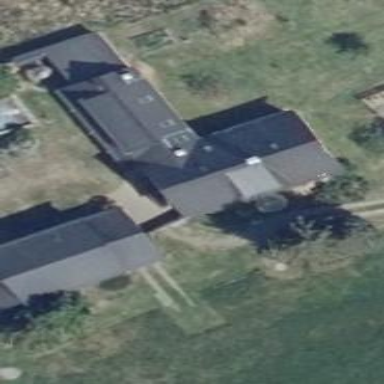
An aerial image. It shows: Black-roofed house with flat roof shape.